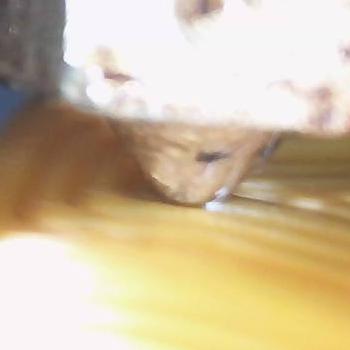
Flow rate: 112%